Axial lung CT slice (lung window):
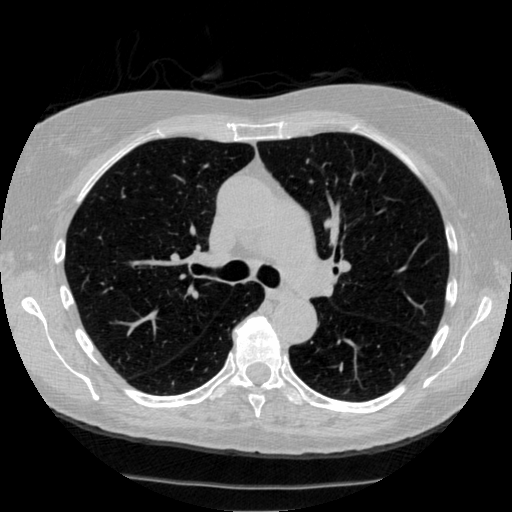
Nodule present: no